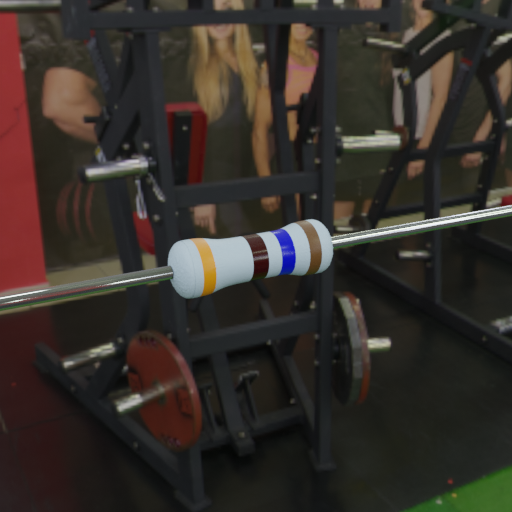
Resistor colour bands (in order): orange, black, blue, brown